Field crop: maize
Growth stage: 2
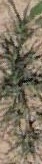
Species: salsola